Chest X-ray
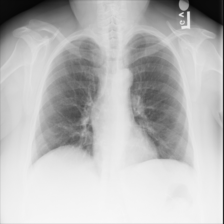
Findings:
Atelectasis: negative
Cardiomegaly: negative
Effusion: negative
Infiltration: negative
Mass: negative
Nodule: negative
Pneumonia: negative
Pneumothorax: negative
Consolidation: negative
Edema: negative
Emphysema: negative
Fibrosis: negative
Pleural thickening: negative
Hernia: negative